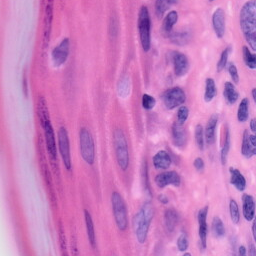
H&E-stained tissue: Skin